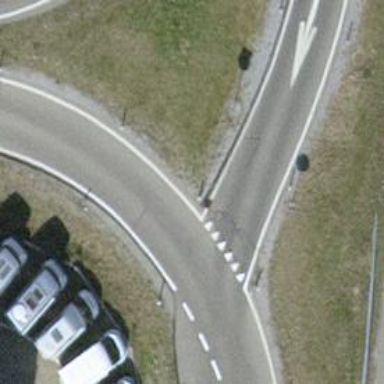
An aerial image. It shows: Road with "give way" sign.